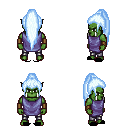
a pixel art fantasy rpg character, male body template, orc, green skin, chain tabard jacket, metal pants, white cyan extra-long topknot hairstyle, leather bracers, black slippers, four views (front, back, left, right), 2x2 character sprite sheet, small pixel art, hard edges, no anti-aliasing